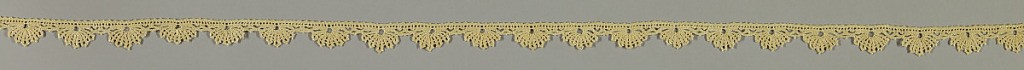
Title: Edging
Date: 19th century
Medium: linen Technique: bobbin lace, continuous braid-like
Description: Narrow lace with scallop on one edged formed of five loops radiating from central point.